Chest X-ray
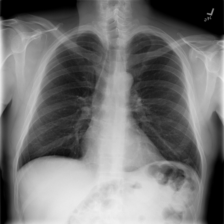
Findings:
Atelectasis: negative
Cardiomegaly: negative
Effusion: negative
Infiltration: negative
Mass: negative
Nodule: negative
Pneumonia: negative
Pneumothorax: negative
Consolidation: negative
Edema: negative
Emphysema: negative
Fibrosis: negative
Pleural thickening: negative
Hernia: negative